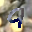
Label: 9